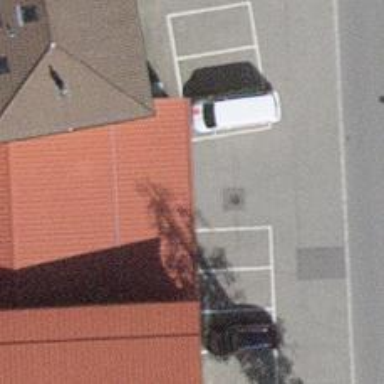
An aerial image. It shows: Driveway with asphalt surface. It serves as building passage tunnel.